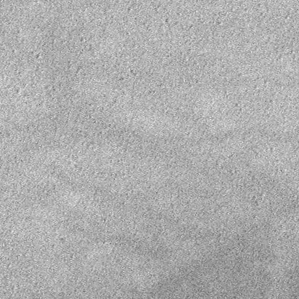
Label: frost